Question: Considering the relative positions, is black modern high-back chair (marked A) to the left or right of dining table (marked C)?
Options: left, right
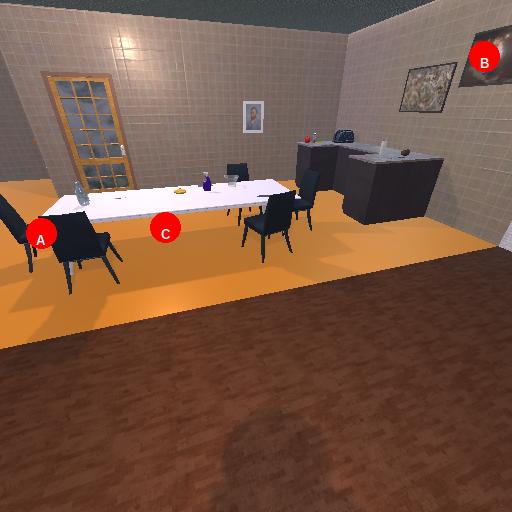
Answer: left